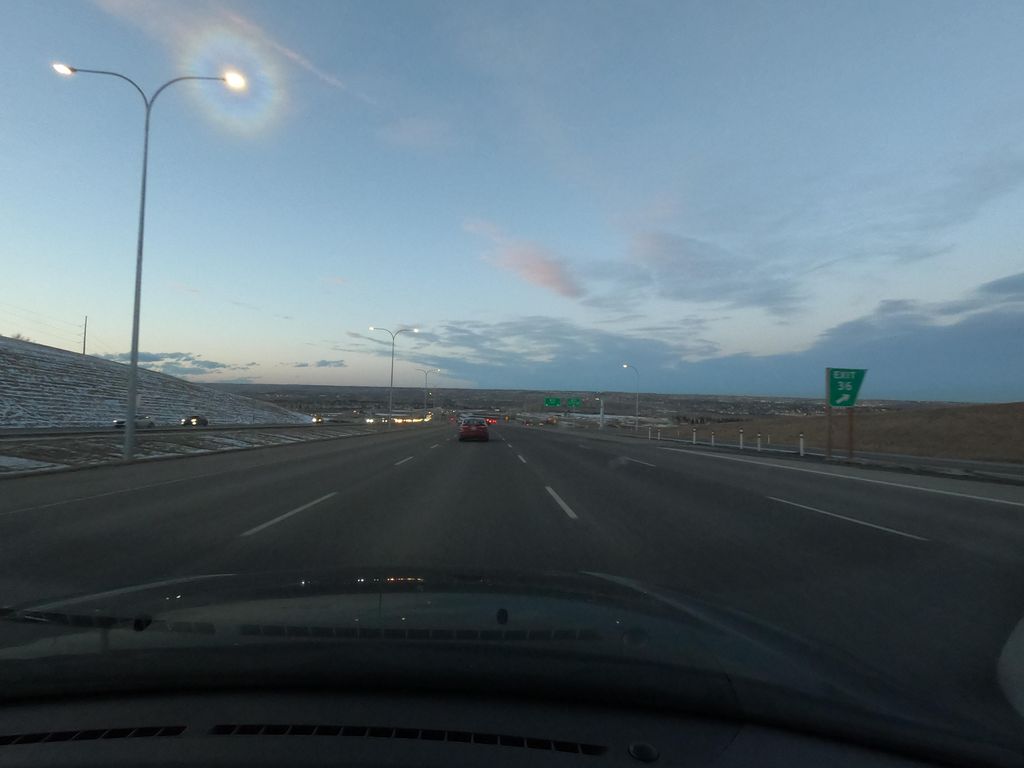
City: calgary